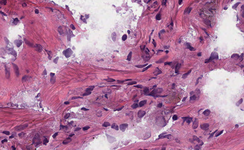
Tumor epithelial tissue: no
Tumor-associated stroma tissue: yes
Normal tissue: no